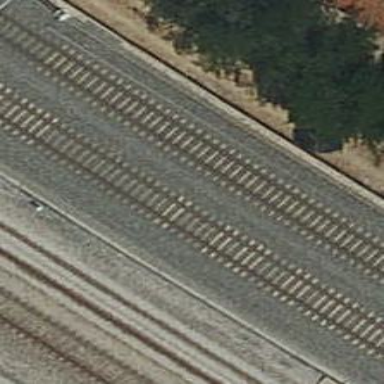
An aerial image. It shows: Railway track with contact lines for electrification.